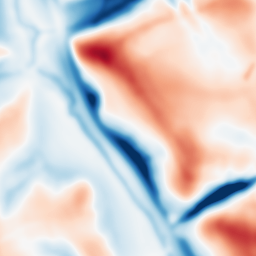
Category: multiscale
Decomposition family: dog
Decomposition parameters: sigma_low: 3
sigma_high: 20
Upsampling method: quintic
Upsampling parameters: scale: 8
Upsampling scale: 8